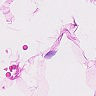
Metastatic tissue present: no